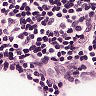
Metastatic tissue present: no